Interaction volume radius: 5 \u00c5
Interaction volume height: 10 \u00c5
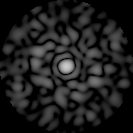
Disorder parameter: 0.8369